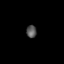
Tissue: lung
Cell type: T cells
Senescence score: 0.2038
Nuclear area (px): 124
Mean DAPI intensity: 86.185